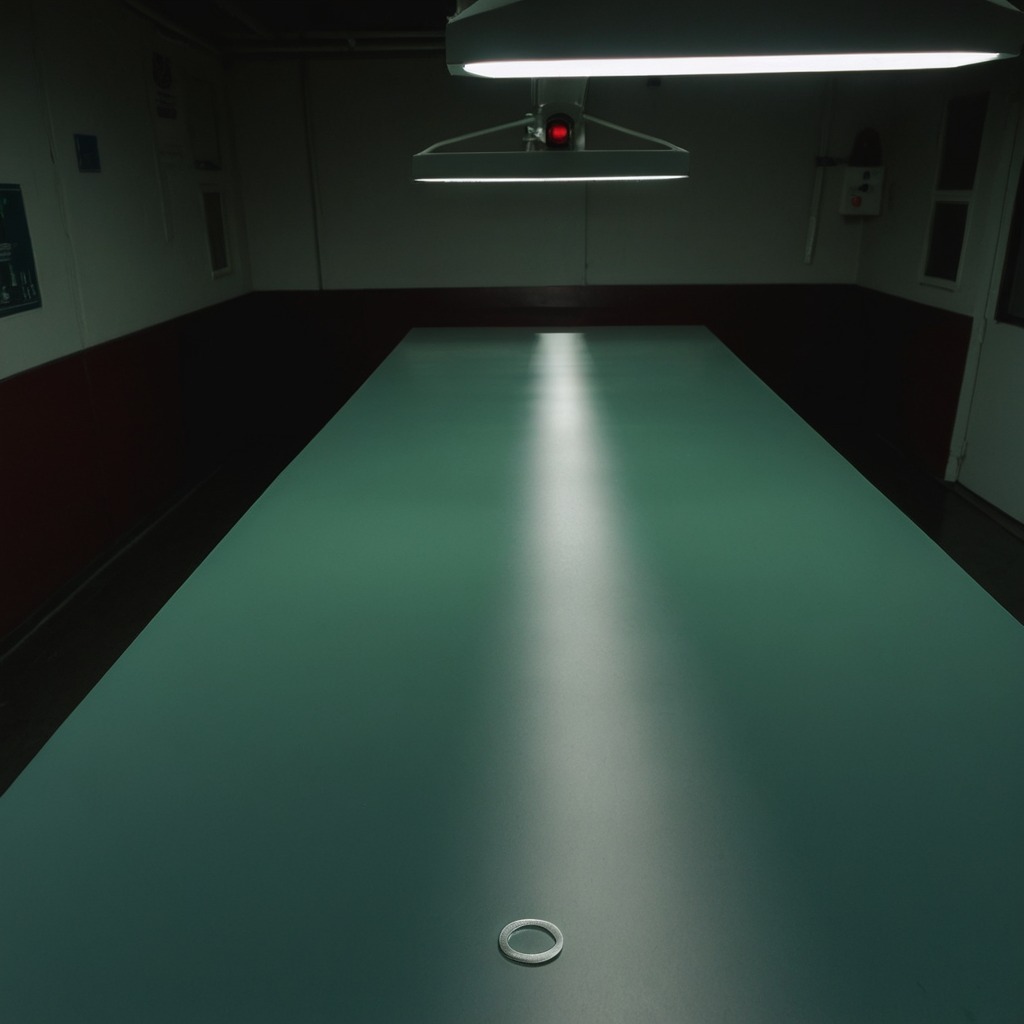
A flat metal washer lies on a clean empty table in a railway signal maintenance room lit by harsh overhead fluorescents.